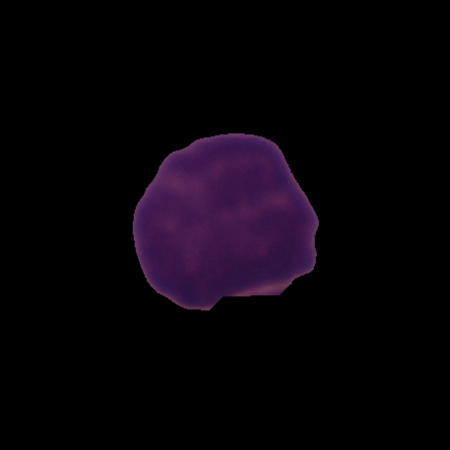
Label: healthy